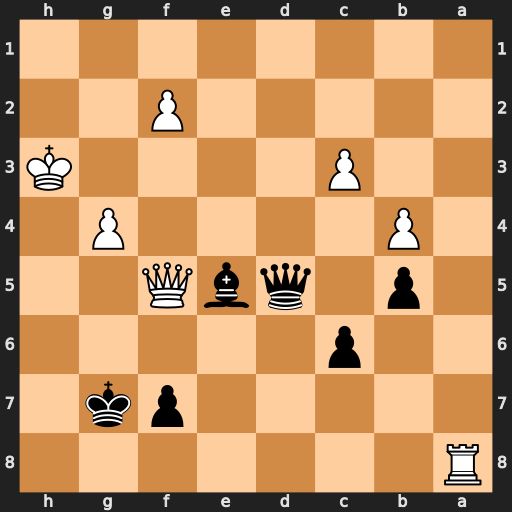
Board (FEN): R7/5pk1/2p5/1p1qbQ2/1P4P1/2P4K/5P2/8
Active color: b
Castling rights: -
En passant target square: -
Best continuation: Qh1#